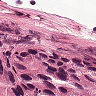
Metastatic tissue present: yes